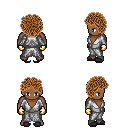
a pixel art fantasy rpg character, male body template, human, dark skin, white robe, teal pants, brown curly afro hairstyle, gold gloves, gray slippers, four views (front, back, left, right), 2x2 character sprite sheet, small pixel art, hard edges, no anti-aliasing